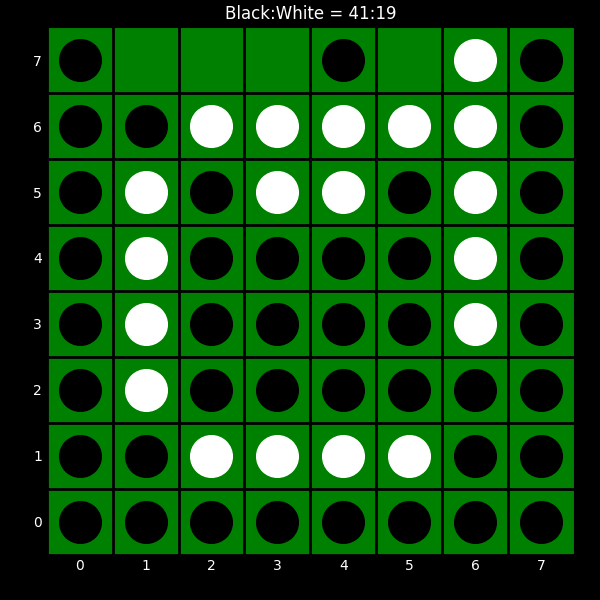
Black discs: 41
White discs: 19